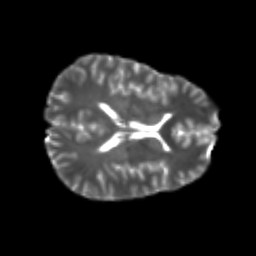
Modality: T2w
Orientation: axial
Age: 25
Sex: male
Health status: healthy
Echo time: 0.074 s